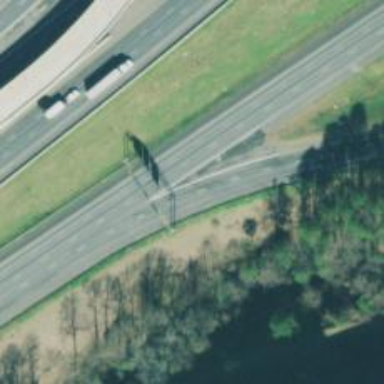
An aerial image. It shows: Asphalt motorway link.